Aerial crown-view tile of a tropical tree (Barro Colorado Island, Panama), acquired 20240716:
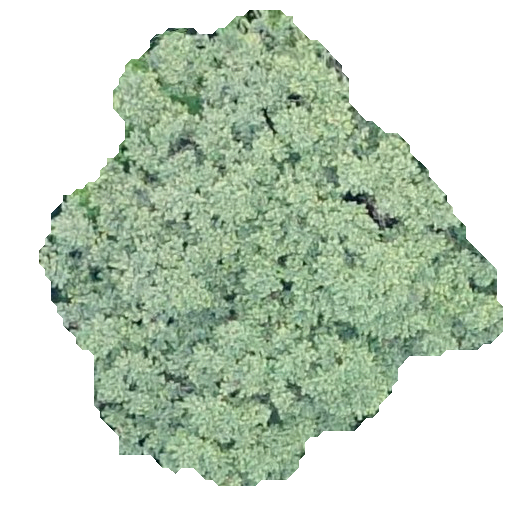
Species: Luehea seemannii
GBIF accepted scientific name: Luehea seemannii
Crown area: 217.269 m²